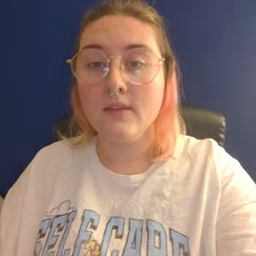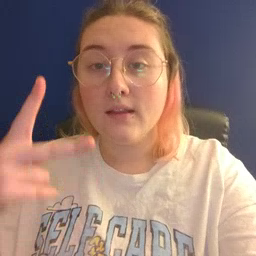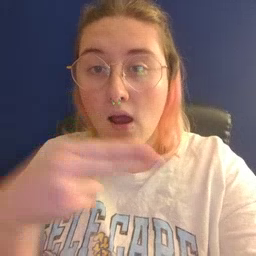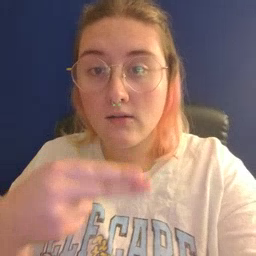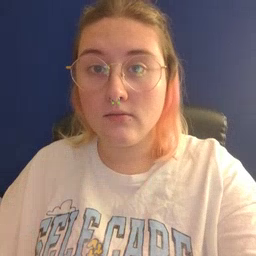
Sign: cut